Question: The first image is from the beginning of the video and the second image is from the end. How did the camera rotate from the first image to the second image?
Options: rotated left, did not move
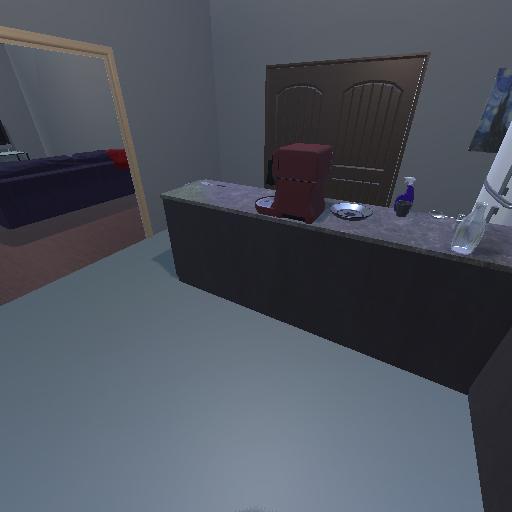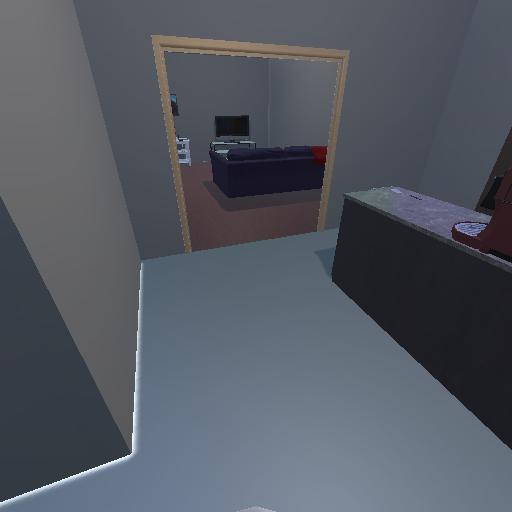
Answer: rotated left